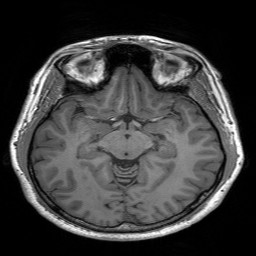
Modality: T1w
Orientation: coronal
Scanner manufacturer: siemens
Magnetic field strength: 3 T